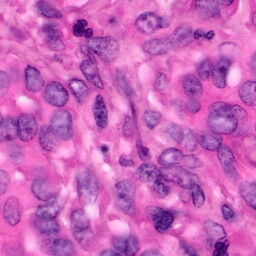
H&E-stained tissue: Pancreatic